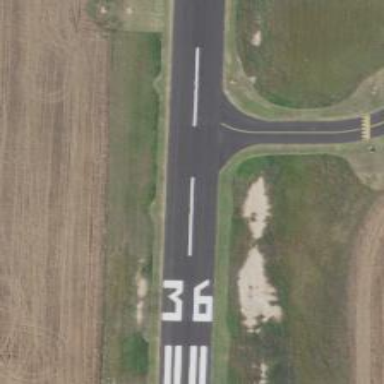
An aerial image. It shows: Runway surface made of asphalt at airport.